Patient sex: M
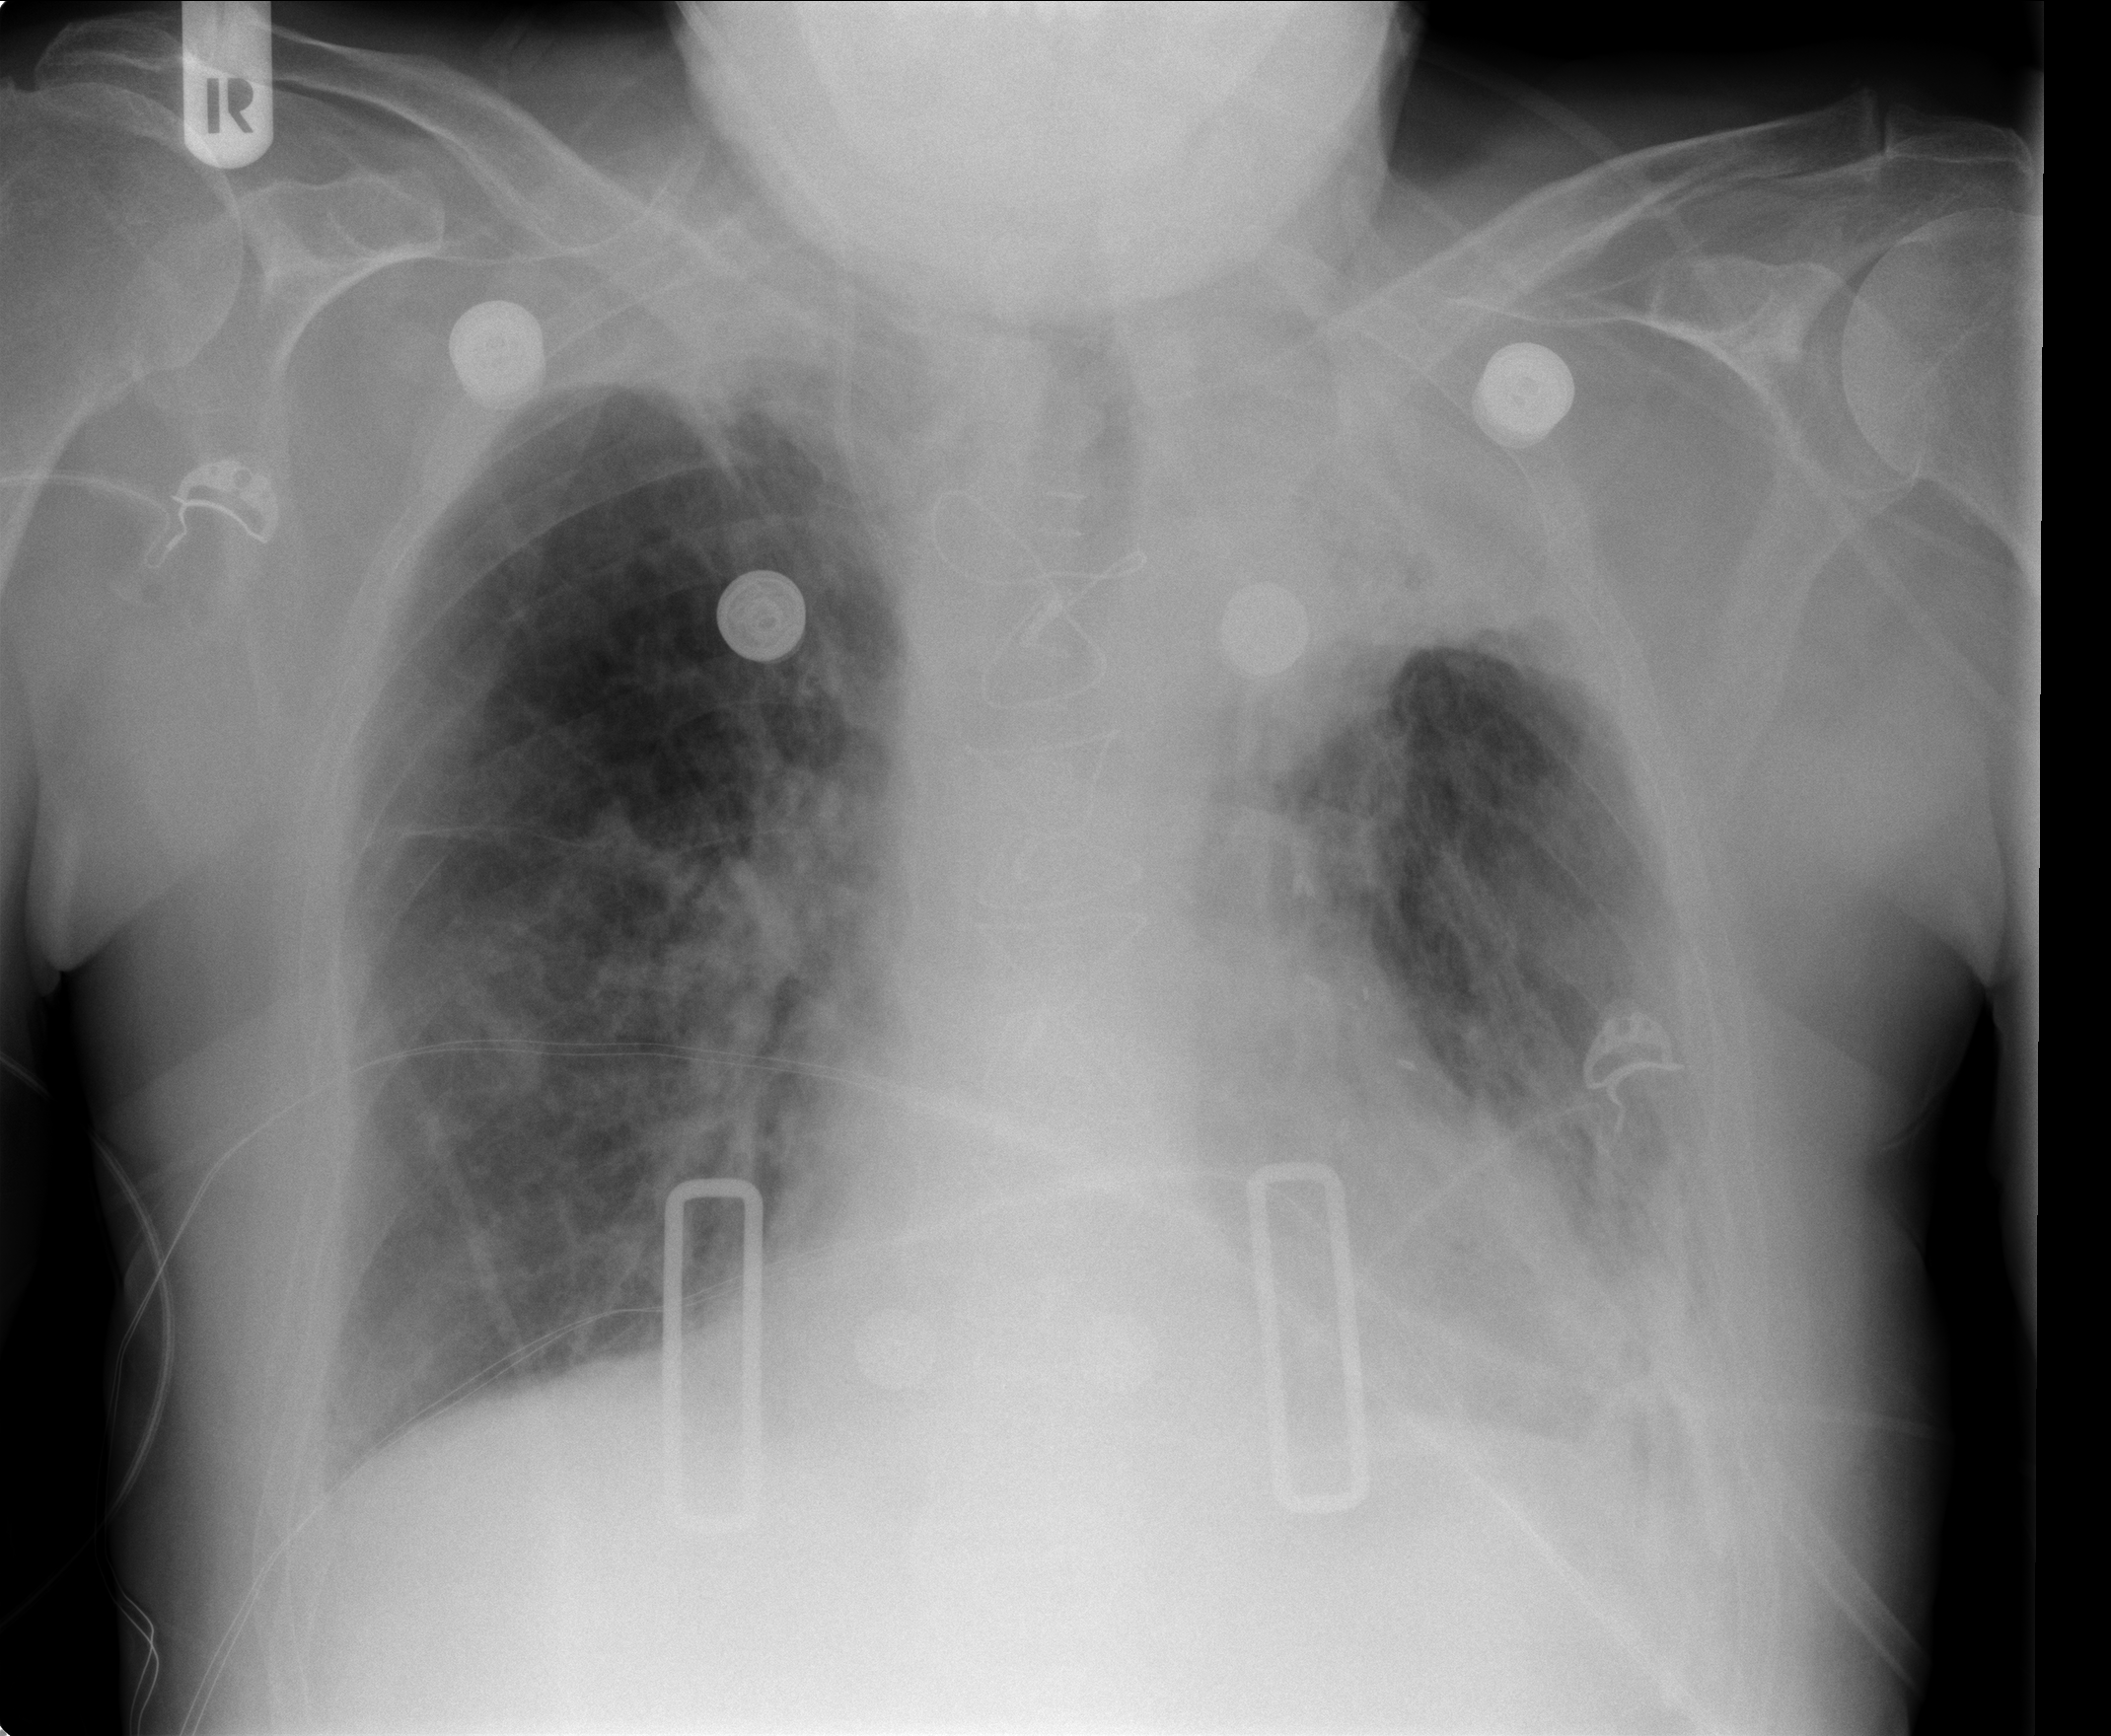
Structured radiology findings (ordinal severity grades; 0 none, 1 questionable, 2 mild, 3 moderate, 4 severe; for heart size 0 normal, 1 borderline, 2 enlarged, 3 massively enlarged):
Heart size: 0
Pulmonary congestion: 2
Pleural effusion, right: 0
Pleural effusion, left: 1
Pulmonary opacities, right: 2
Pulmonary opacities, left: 2
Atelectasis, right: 2
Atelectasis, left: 2